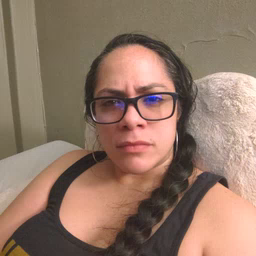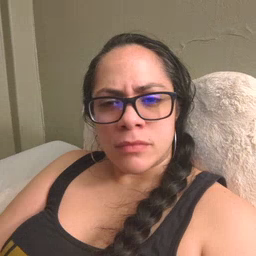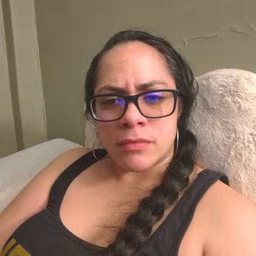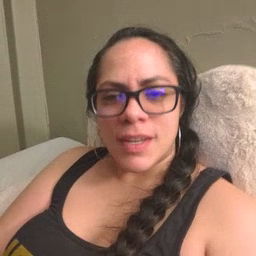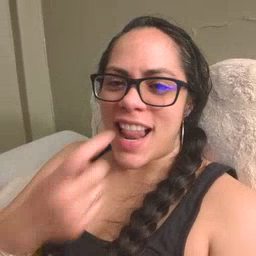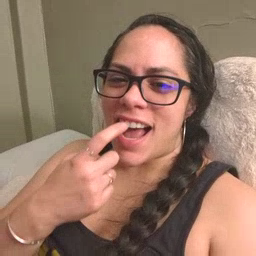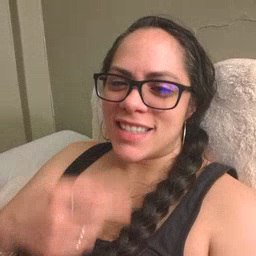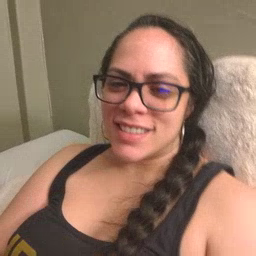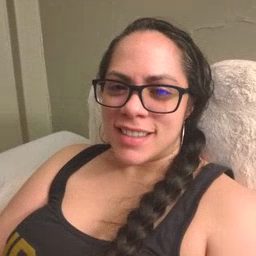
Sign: glasswindow